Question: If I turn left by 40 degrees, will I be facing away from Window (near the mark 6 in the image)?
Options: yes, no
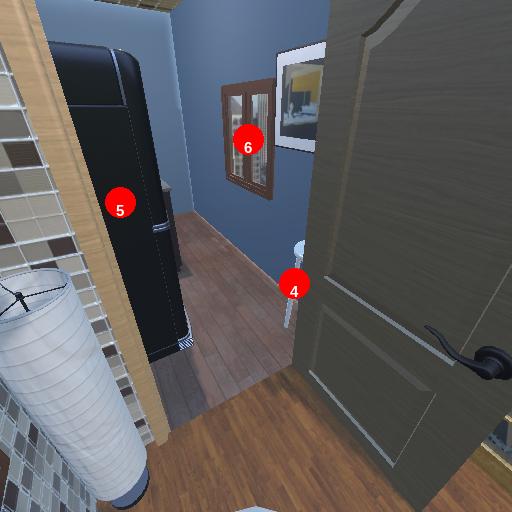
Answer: yes